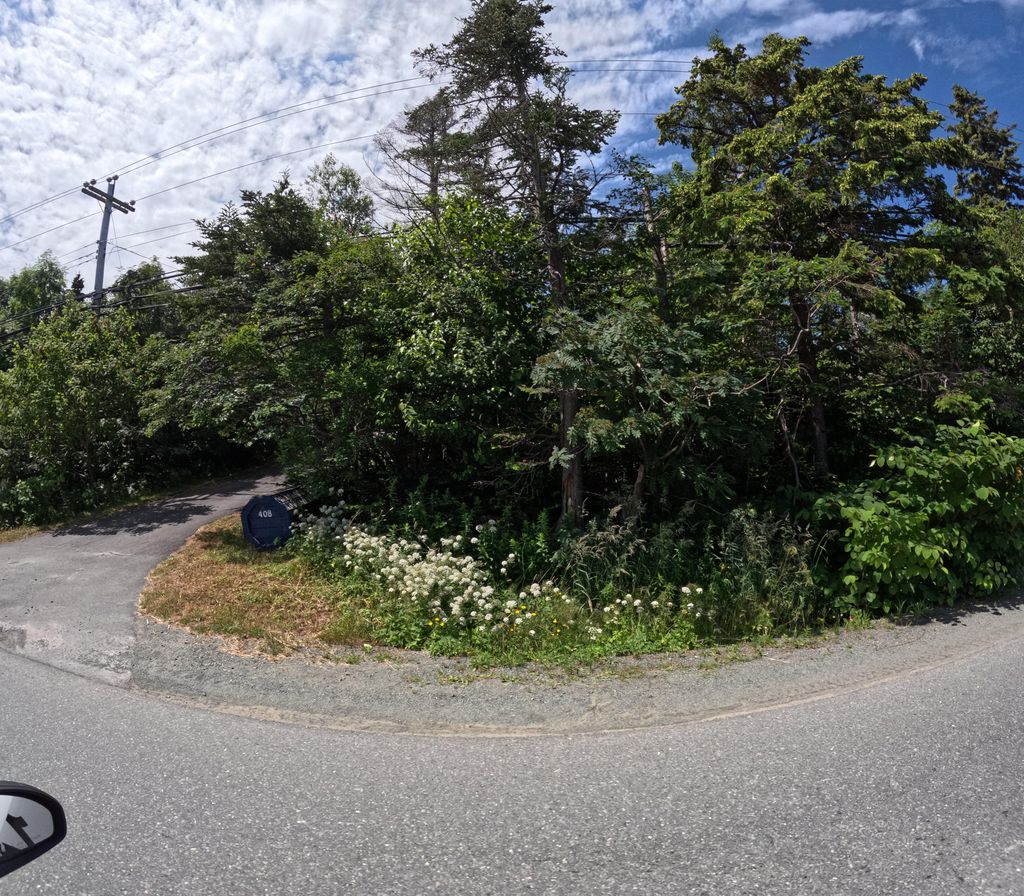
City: st_johns